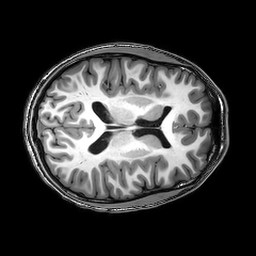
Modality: T1w
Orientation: axial
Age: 19
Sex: male
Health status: healthy
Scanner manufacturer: philips
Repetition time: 0.008178 s
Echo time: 0.00374 s